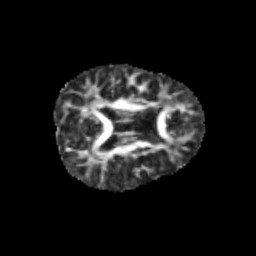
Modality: FA
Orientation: axial
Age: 13
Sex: male
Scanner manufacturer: siemens
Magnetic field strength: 3 T
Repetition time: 3.8 s
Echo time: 0.07 s